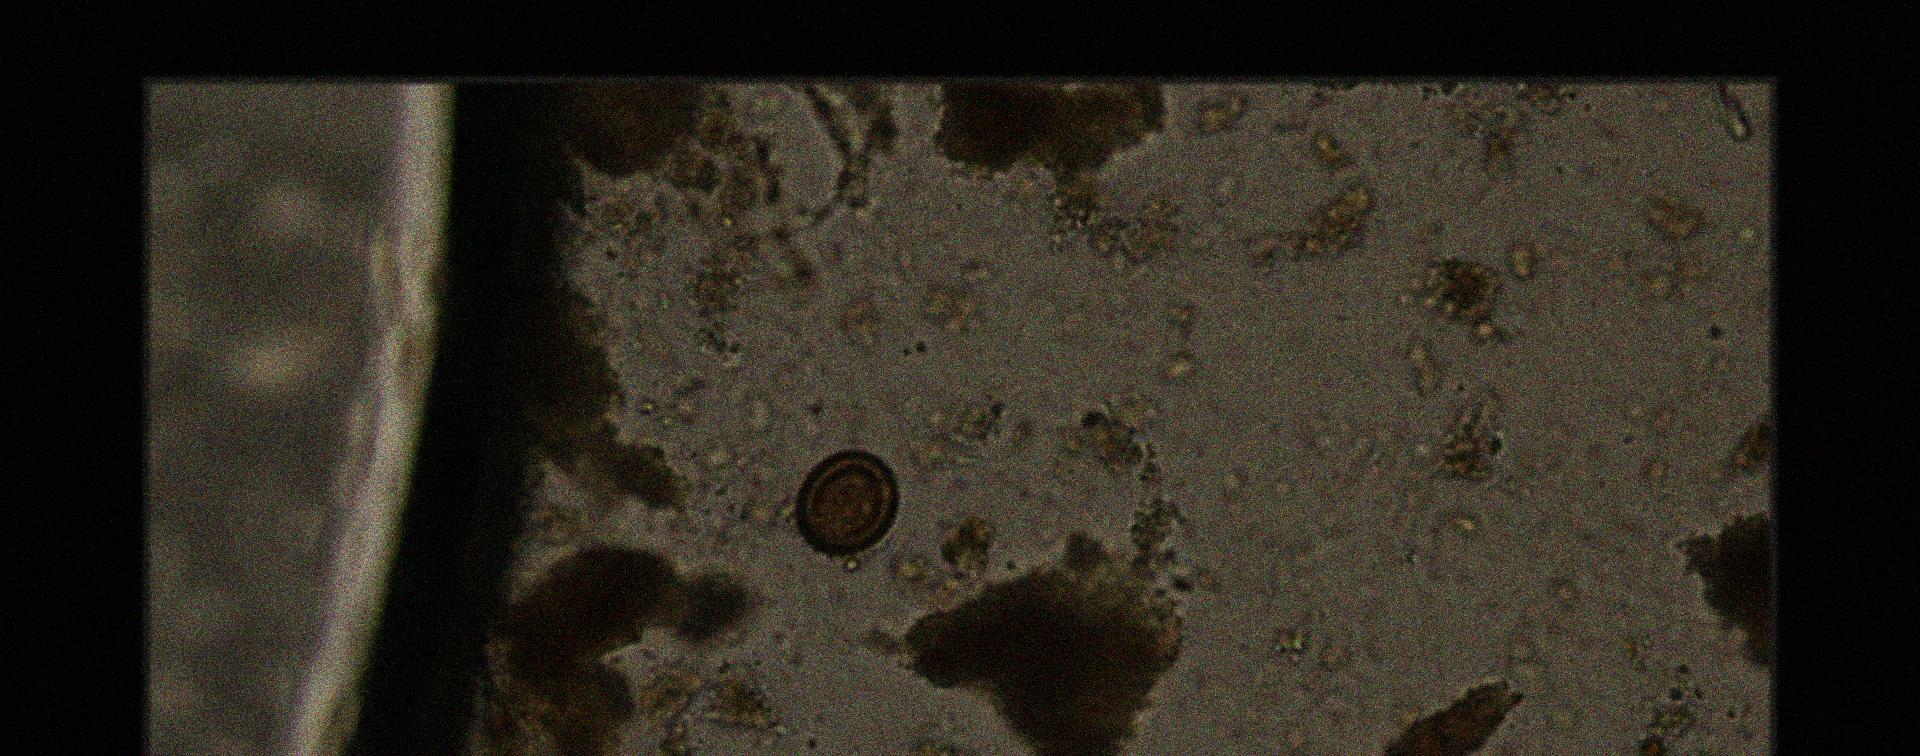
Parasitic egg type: Taenia spp. egg